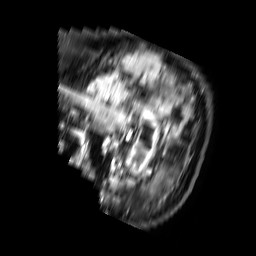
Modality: FLAIR
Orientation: sagittal
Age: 73
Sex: male
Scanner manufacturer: philips
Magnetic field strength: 3 T
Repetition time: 11 s
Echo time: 0.12 s